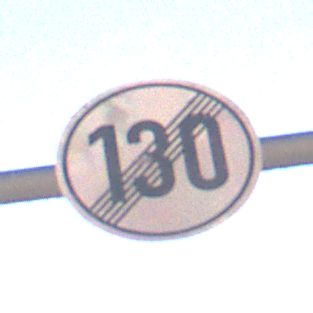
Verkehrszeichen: EndeGeschwindigkeit130
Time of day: MorningAfternoon
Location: Outdoor (Suburban)
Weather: PartlyCloudy
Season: NotSpecified
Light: Natural